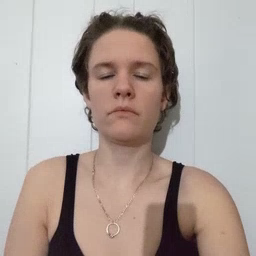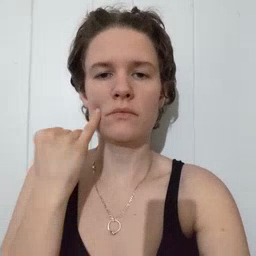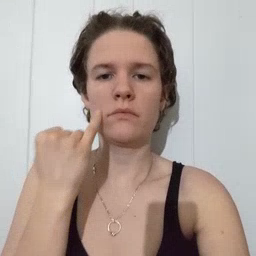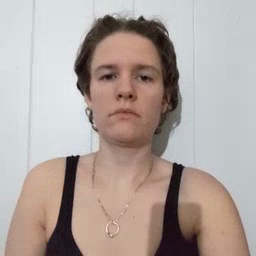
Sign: if